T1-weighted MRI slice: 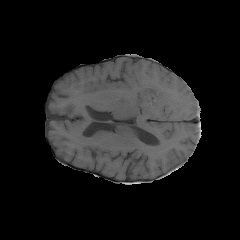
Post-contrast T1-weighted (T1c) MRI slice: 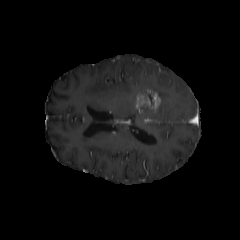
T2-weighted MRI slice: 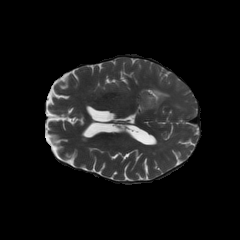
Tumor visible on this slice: yes